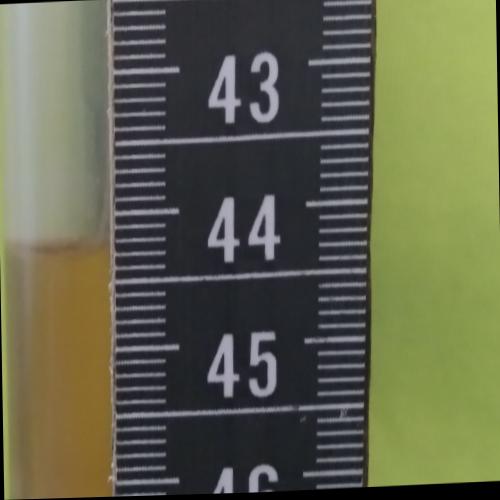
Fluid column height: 44.2 cm